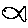
Label: fish